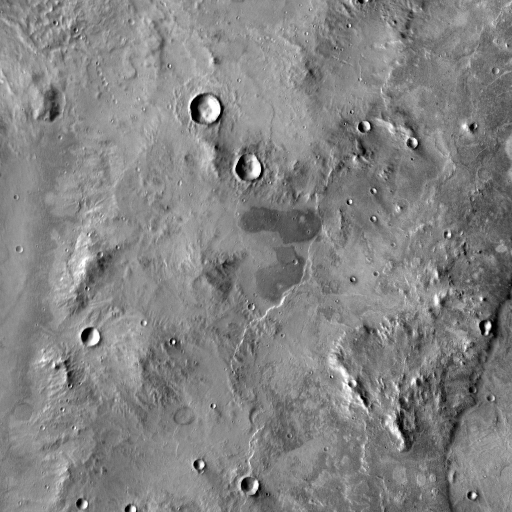
Crater classes present: Background, Other, Secondary